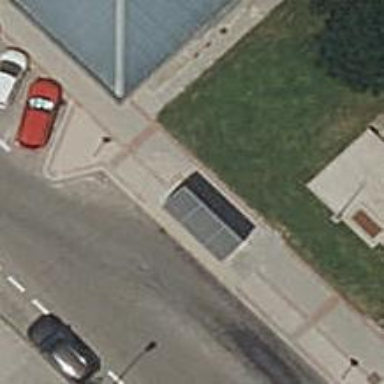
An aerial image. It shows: Bus stop with platform for public transport.